Question: I have a strange problem with my interface.
I have a 'ViewController' with black background color and a have a 'UIImageView' algo with a black background color.
On top of that a have a 'TableView' with a light brown, my cell also have this color in the background.
But, when I test in the app, appears a white box on the right of the cell.
I dont know why this appears, someone can help?

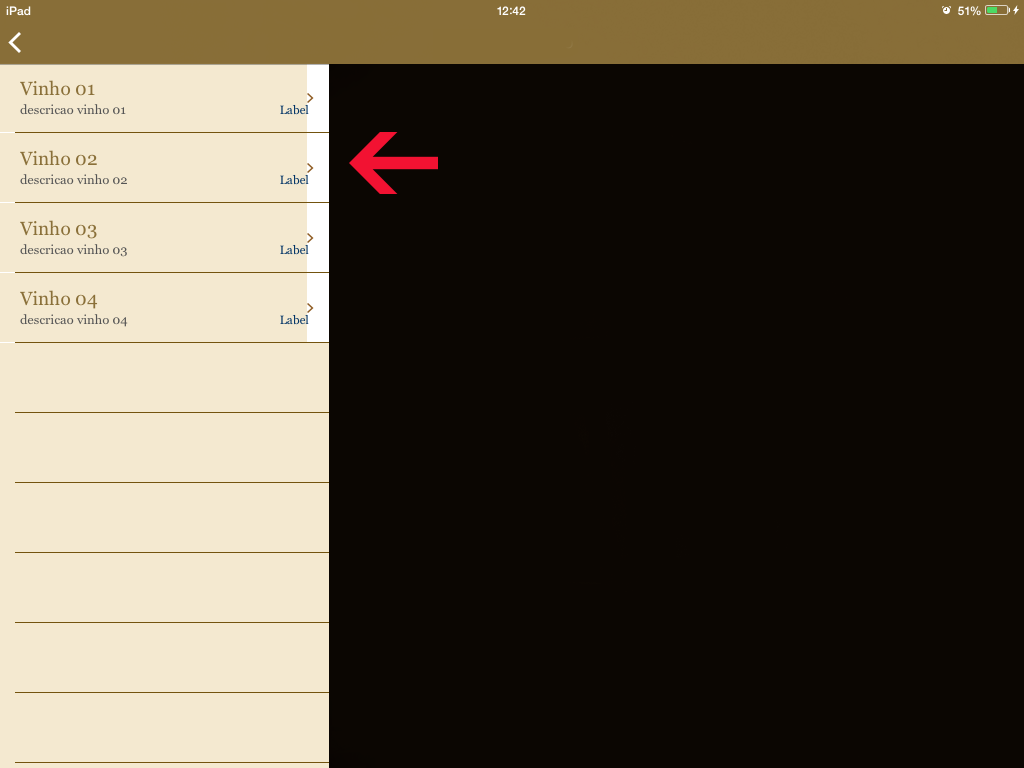
Answer: That is apparently the background of the arrow image. It is either in the image itself (which I doubt as you probably would've noticed that) or it's just the backgroundColor property of the view.
Do this after setting the accessoryView:
'''
cell.accessoryView.backgroundColor = [UIColor clearColor];
'''